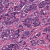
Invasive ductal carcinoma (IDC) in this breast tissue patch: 1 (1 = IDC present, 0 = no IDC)